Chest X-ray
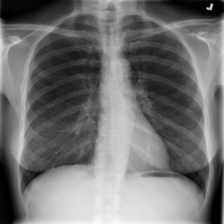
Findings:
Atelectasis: negative
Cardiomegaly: negative
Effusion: negative
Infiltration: negative
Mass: negative
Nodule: negative
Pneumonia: negative
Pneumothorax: negative
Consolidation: negative
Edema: negative
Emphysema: negative
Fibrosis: negative
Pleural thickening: negative
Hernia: negative